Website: crate-barrel
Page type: receipt
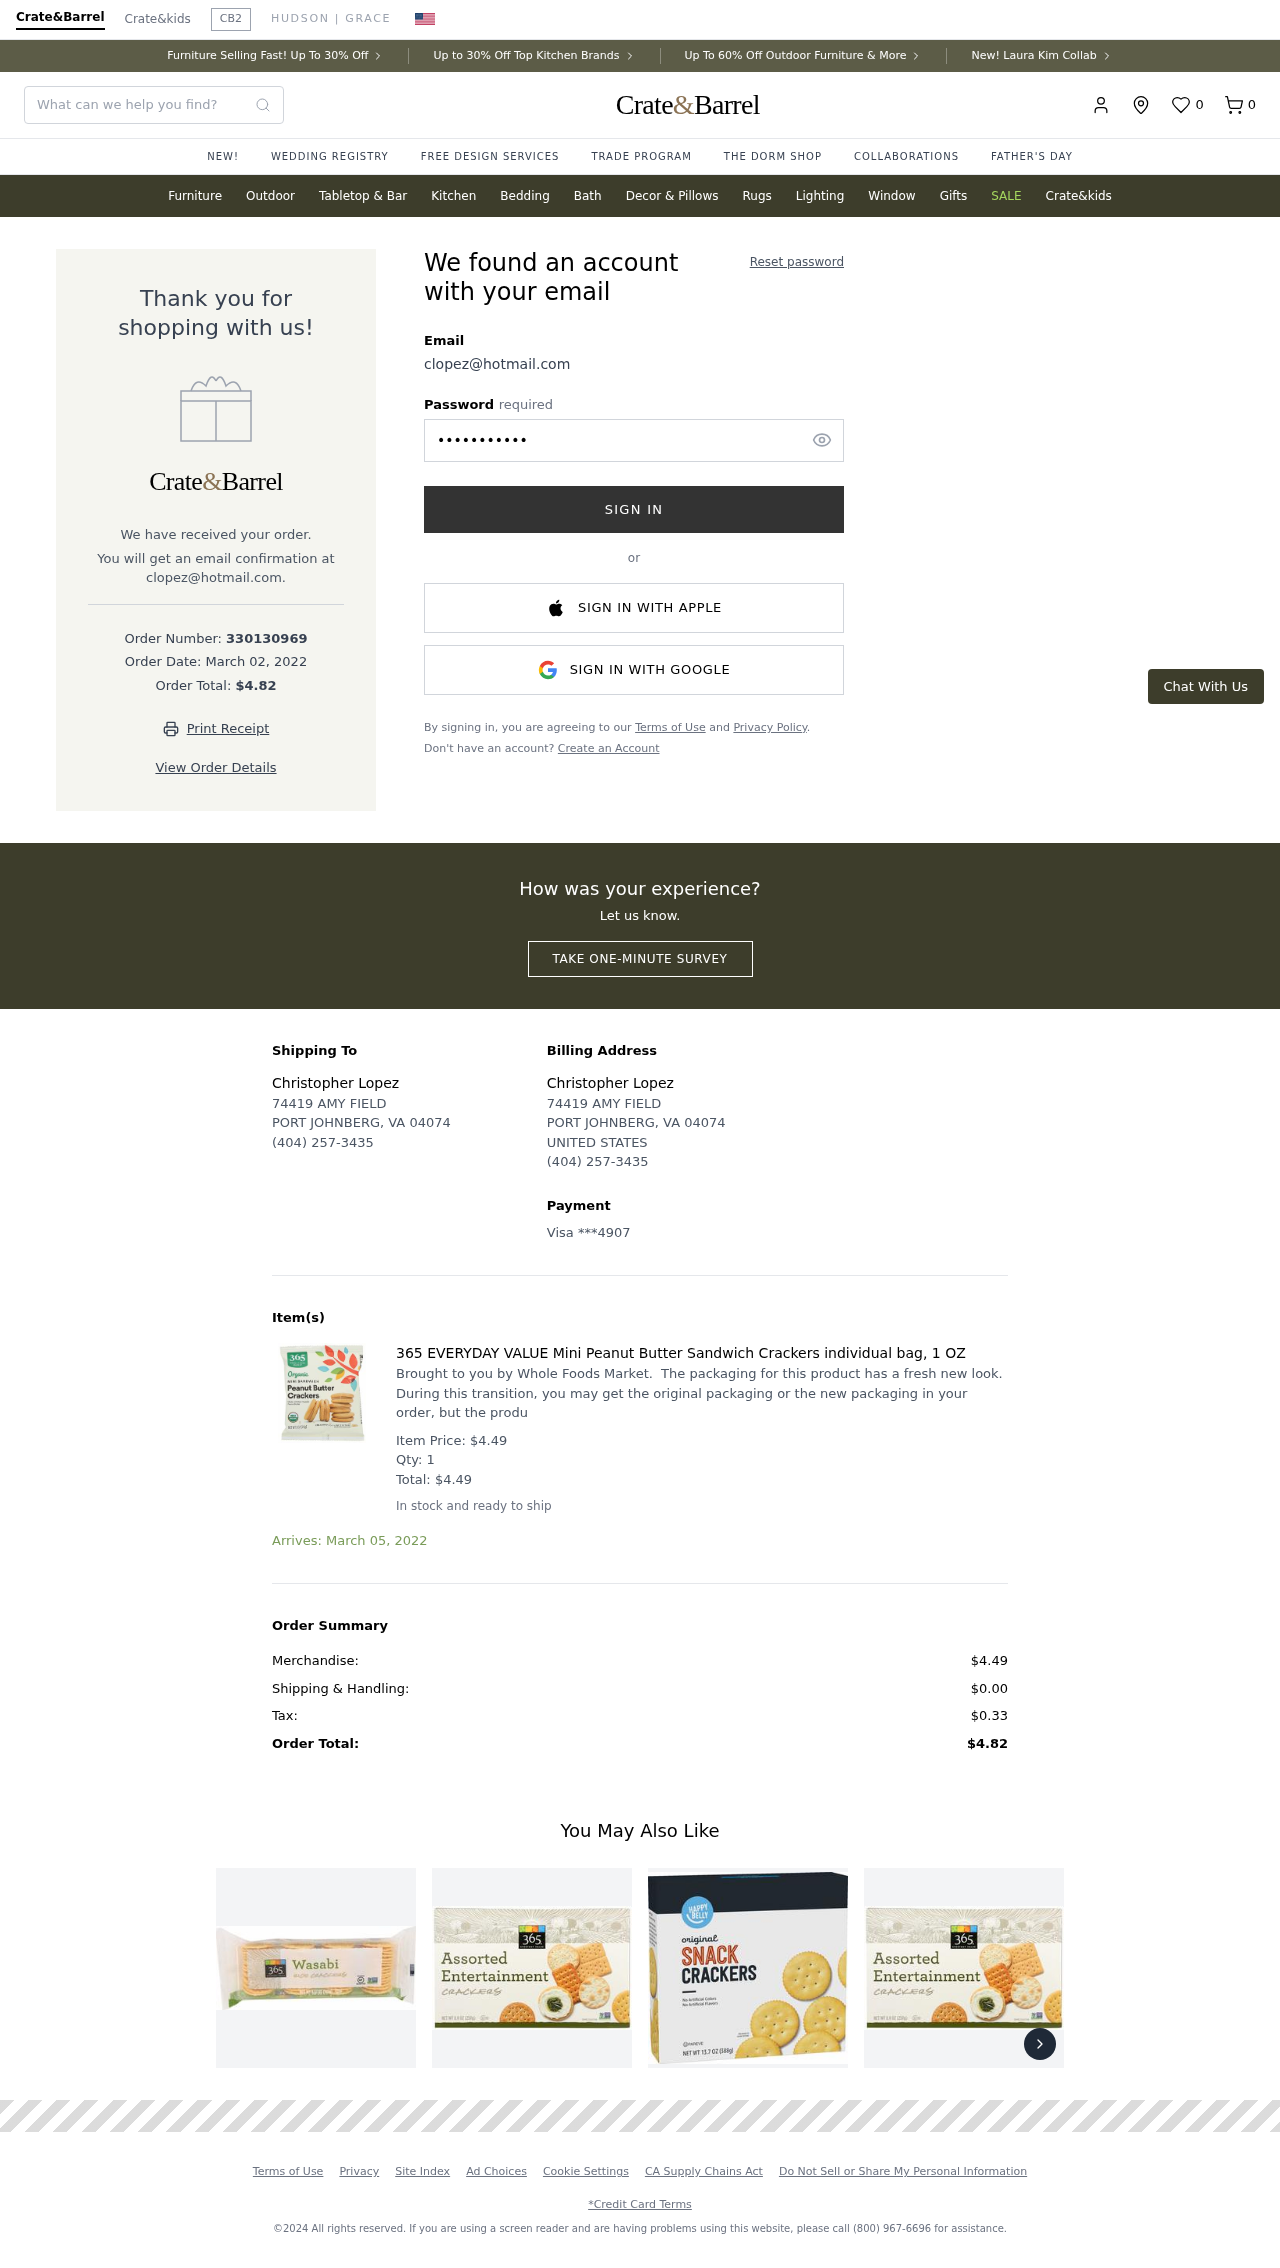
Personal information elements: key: PII_CARD_LAST4
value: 4907
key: PII_CARD_TYPE
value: Visa
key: PII_COUNTRY
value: UNITED STATES
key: PII_EMAIL
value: clopez@hotmail.com
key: PII_FULLNAME
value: Christopher Lopez
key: PII_STREET
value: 74419 AMY FIELD
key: PII_EMAIL2
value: clopez@hotmail.com
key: PII_CITY_STATE_ZIP
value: PORT JOHNBERG, VA 04074
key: PII_PHONE
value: (404) 257-3435
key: PII_FULLNAME2
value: Christopher Lopez
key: PII_STREET2
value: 74419 AMY FIELD
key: PII_POSTCODE
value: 04074
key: PII_STATE_ABBR
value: VA
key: PII_POSTCODE_FULL
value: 04074
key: PII_POSTCODE_NUMERIC
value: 4074
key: PII_PHONE2
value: (404) 257-3435
Product elements: key: PRODUCT1_DESC
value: Brought to you by Whole Foods Market.  The packaging for this product has a fresh new look. During this transition, you may get the original packaging or the new packaging in your order, but the produ
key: PRODUCT1_NAME
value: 365 EVERYDAY VALUE Mini Peanut Butter Sandwich Crackers individual bag, 1 OZ
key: PRODUCT1_PRICE
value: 4.49
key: PRODUCT1_QUANTITY
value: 1
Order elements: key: ORDER_NUM_ITEMS
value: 0
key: ORDER_ID
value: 330130969
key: ORDER_DATE
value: March 02, 2022
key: ORDER_TOTAL
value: $4.82
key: ORDER_ITEM_TOTAL
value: $4.49
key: ORDER_DELIVERY_DATE
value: Arrives: March 05, 2022
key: ORDER_SUBTOTAL
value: $4.49
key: ORDER_SHIPPING_COST
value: $0.00
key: ORDER_TAX
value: $0.33
Search elements: key: HEADER_SEARCH
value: What can we help you find?
Other elements: key: FAVORITES_COUNT
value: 0